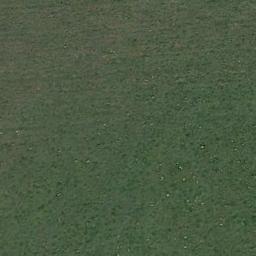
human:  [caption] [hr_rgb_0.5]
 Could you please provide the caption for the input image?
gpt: This meadow has dense grasses and some white wild flowers are also on the meadow .

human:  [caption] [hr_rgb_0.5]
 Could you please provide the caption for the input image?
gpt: The entire image is dominated by grass .

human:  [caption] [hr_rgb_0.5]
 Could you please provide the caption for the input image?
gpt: A large lush green meadow covered with green grass .

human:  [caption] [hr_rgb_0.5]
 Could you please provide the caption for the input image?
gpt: The meadow is dense but uneven .

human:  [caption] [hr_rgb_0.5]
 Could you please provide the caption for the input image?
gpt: A dense meadow with many green grass .